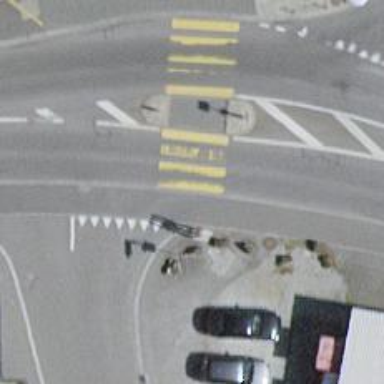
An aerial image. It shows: Kerb serving as barrier.